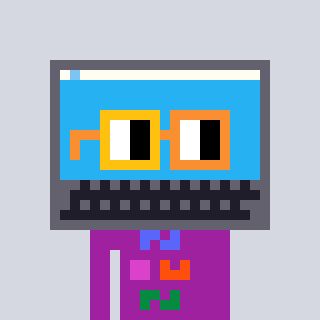
a pixel art character with square yellow and orange glasses, a laptop-shaped head and a magenta-colored body on a cool background